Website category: restaurant
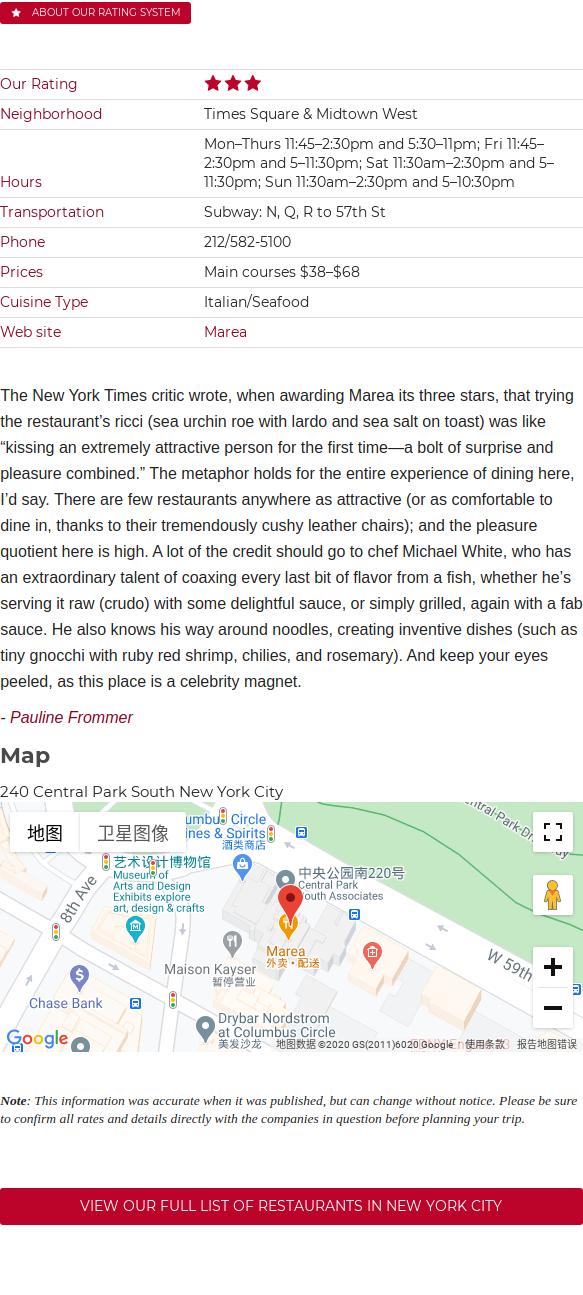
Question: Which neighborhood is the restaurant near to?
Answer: Times Square & Midtown West

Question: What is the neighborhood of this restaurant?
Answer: Times Square & Midtown West

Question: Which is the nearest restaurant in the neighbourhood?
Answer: Times Square & Midtown West

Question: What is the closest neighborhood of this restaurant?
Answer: Times Square & Midtown West

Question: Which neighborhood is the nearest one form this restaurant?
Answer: Times Square & Midtown West

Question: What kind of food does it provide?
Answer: Italian/Seafood

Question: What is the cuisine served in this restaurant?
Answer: Italian/Seafood

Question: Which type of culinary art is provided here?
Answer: Italian/Seafood

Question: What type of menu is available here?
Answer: Italian/Seafood

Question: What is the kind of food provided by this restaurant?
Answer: Italian/Seafood

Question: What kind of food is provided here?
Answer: Italian/Seafood

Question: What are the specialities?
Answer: Italian/Seafood

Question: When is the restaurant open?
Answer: MonThurs 11:452:30pm and 5:3011pm; Fri 11:452:30pm and 511:30pm; Sat 11:30am2:30pm and 511:30pm; Sun 11:30am2:30pm and 510:30pm

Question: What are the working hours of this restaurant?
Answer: MonThurs 11:452:30pm and 5:3011pm; Fri 11:452:30pm and 511:30pm; Sat 11:30am2:30pm and 511:30pm; Sun 11:30am2:30pm and 510:30pm

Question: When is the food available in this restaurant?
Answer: MonThurs 11:452:30pm and 5:3011pm; Fri 11:452:30pm and 511:30pm; Sat 11:30am2:30pm and 511:30pm; Sun 11:30am2:30pm and 510:30pm

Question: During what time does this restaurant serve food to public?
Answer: MonThurs 11:452:30pm and 5:3011pm; Fri 11:452:30pm and 511:30pm; Sat 11:30am2:30pm and 511:30pm; Sun 11:30am2:30pm and 510:30pm

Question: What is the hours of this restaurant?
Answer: MonThurs 11:452:30pm and 5:3011pm; Fri 11:452:30pm and 511:30pm; Sat 11:30am2:30pm and 511:30pm; Sun 11:30am2:30pm and 510:30pm

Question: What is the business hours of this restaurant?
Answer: MonThurs 11:452:30pm and 5:3011pm; Fri 11:452:30pm and 511:30pm; Sat 11:30am2:30pm and 511:30pm; Sun 11:30am2:30pm and 510:30pm

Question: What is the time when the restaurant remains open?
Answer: MonThurs 11:452:30pm and 5:3011pm; Fri 11:452:30pm and 511:30pm; Sat 11:30am2:30pm and 511:30pm; Sun 11:30am2:30pm and 510:30pm

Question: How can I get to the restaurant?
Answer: Subway: N, Q, R to 57th St

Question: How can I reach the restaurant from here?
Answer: Subway: N, Q, R to 57th St

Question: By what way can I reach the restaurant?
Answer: Subway: N, Q, R to 57th St

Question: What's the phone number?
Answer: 212/582-5100

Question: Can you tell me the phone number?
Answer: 212/582-5100

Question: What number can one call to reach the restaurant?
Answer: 212/582-5100

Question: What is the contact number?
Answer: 212/582-5100

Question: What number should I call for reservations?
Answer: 212/582-5100

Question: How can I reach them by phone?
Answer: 212/582-5100

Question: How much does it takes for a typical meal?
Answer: Main courses $38$68

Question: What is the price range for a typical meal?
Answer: Main courses $38$68

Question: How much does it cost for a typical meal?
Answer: Main courses $38$68

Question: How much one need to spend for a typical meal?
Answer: Main courses $38$68

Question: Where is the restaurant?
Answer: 240 Central Park South New York City

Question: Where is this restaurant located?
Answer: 240 Central Park South New York City

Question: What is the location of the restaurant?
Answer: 240 Central Park South New York City

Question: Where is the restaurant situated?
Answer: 240 Central Park South New York City

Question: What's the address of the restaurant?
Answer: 240 Central Park South New York City

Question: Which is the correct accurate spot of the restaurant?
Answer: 240 Central Park South New York City

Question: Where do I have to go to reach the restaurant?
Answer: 240 Central Park South New York City